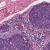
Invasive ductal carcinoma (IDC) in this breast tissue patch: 0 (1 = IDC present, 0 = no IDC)